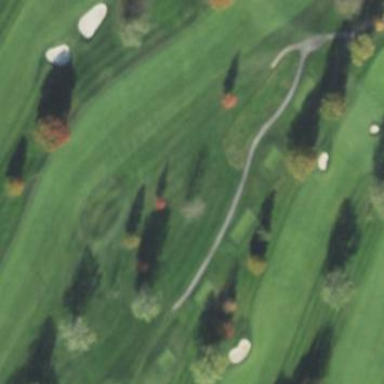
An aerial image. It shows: Golf fairway in the image.